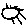
Label: sun